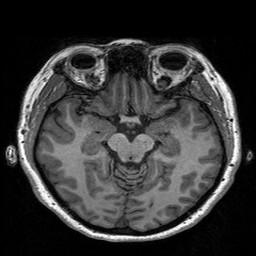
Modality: T1w
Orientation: coronal
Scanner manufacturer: siemens
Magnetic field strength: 3 T